Question: I have a dataset which looks like this in correlation matrix correlation matrix

How to show 3 best positive correlations instead of all the correlations i have.+correlations should be shown in numbers)
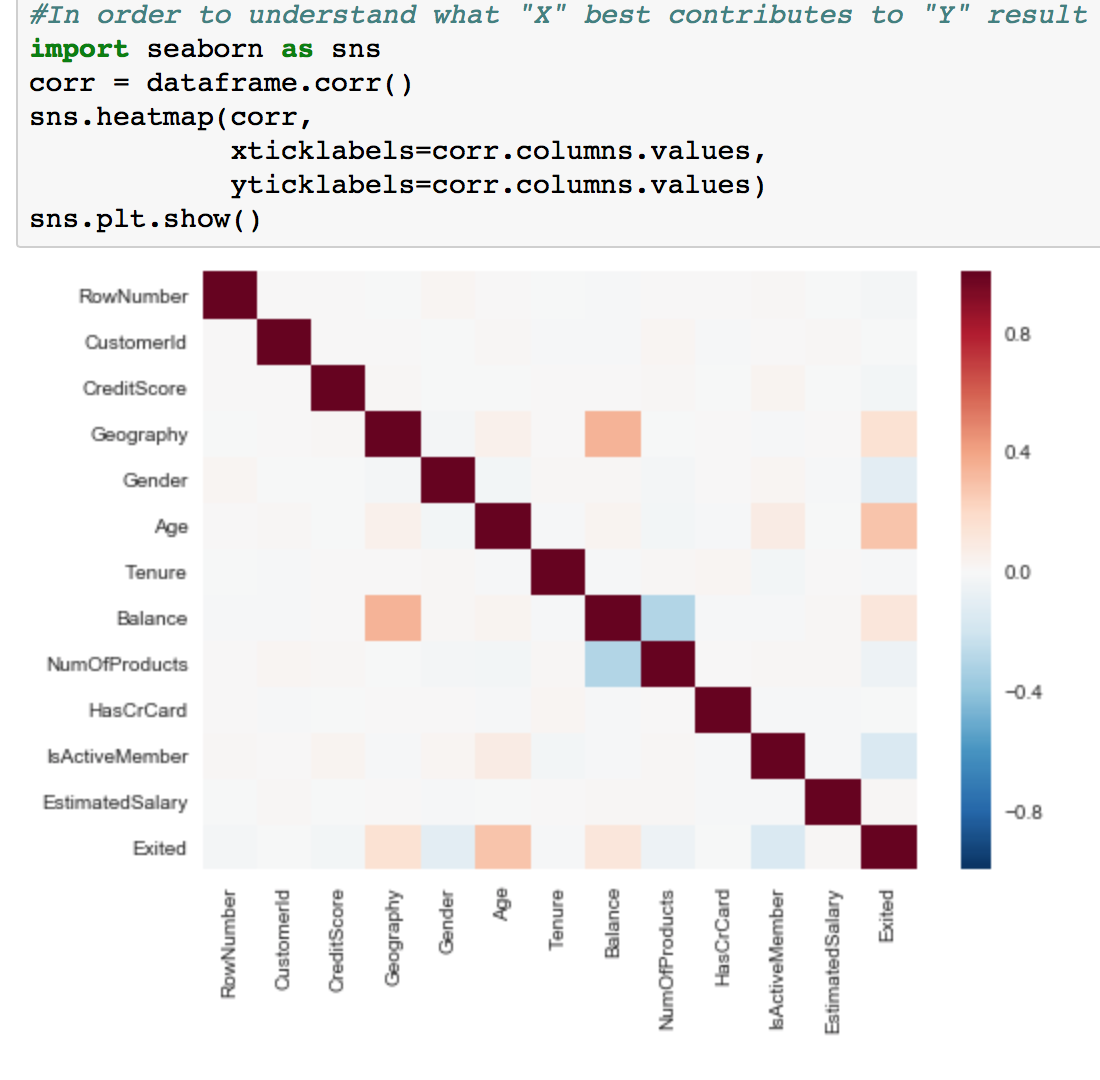
Answer: Demo:
'''
In [156]: df = pd.DataFrame(np.random.randint(1, 6, size=(5, 5))).add_prefix('col').corr()
In [157]: df
Out[157]:
col0 col1 col2 col3 col4
col0 1.000000 0.000000 0.060193 -0.722222 -0.218218
col1 0.000000 1.000000 -0.233126 -0.215166 0.845154
col2 0.060193 -0.233126 1.000000 0.541736 0.118217
col3 -0.722222 -0.215166 0.541736 1.000000 0.036370
col4 -0.218218 0.845154 0.118217 0.036370 1.000000
In [158]: corr = df.values
In [159]: corr[np.tril_indices_from(corr)] = np.nan
In [160]: x = pd.DataFrame(corr, columns=df.columns, index=df.index)
In [161]: x.stack(dropna=False).nlargest(3).unstack()
Out[161]:
col3 col4
col1 NaN 0.845154
col2 0.541736 0.118217
In [162]: sns.heatmap(x.stack(dropna=False).nlargest(3).unstack())
Out[162]: <matplotlib.axes._subplots.AxesSubplot at 0xcacf7b8>
'''
<URL>